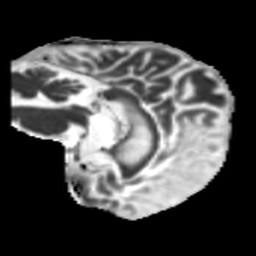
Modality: MD
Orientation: sagittal
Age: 58
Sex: male
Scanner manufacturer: siemens
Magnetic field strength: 3 T
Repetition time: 5.25 s
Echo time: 0.08 s